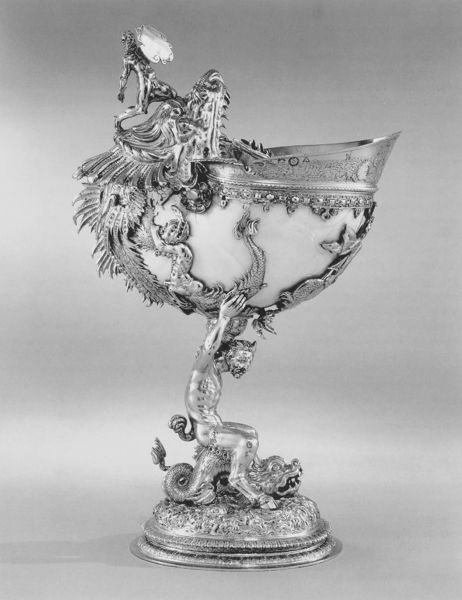
Titel: Nautilusbecher
Künstler: Jan Jacobsz van Royenstein
Institution: Toledo (Ohio), Museum of Art
Schlagwörter: kämpfer, mann, schale, silber, sockel, figur, kelch, reiter, skulptur, reiten, foto, helm, teufel, ungeheuer, ensemble, drache, neptun